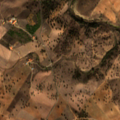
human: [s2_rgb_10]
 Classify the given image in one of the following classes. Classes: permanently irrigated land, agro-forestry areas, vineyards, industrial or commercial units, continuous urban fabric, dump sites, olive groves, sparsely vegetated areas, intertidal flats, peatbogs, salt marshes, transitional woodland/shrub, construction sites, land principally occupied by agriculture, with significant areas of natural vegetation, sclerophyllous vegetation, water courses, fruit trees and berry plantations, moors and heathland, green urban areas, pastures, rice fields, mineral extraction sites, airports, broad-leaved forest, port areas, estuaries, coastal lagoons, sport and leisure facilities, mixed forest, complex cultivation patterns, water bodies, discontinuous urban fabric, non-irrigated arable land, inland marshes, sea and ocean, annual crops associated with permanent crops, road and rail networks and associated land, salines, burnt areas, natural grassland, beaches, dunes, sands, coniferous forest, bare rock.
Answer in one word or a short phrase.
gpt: non-irrigated arable land, complex cultivation patterns, agro-forestry areas, transitional woodland/shrub